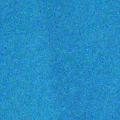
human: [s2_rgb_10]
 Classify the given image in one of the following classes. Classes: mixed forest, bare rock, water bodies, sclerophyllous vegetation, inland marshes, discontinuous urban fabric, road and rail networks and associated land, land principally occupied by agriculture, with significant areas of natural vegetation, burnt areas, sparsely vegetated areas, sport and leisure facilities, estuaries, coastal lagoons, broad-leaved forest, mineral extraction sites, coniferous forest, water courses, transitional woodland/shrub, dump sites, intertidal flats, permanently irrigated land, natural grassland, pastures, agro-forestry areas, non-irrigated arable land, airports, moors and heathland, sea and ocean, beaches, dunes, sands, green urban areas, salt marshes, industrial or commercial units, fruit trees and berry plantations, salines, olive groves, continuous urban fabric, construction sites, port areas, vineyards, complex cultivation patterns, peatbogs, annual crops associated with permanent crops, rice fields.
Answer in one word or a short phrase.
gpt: sea and ocean